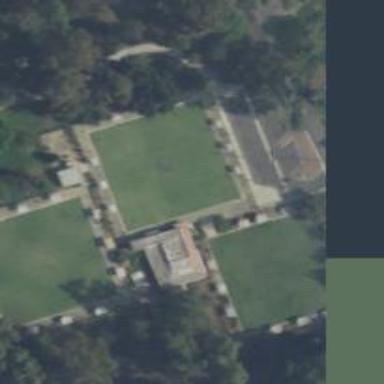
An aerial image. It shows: Grass pitch used for bowls.